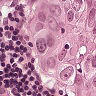
Metastatic tissue present: yes